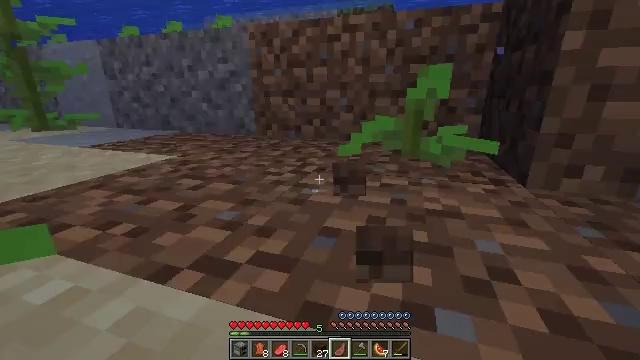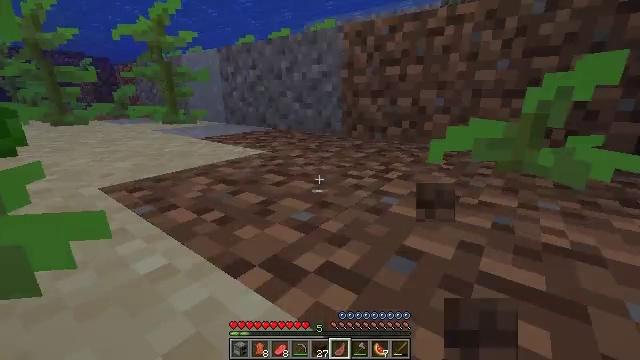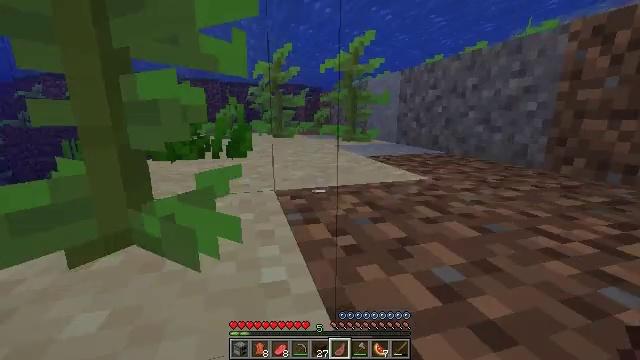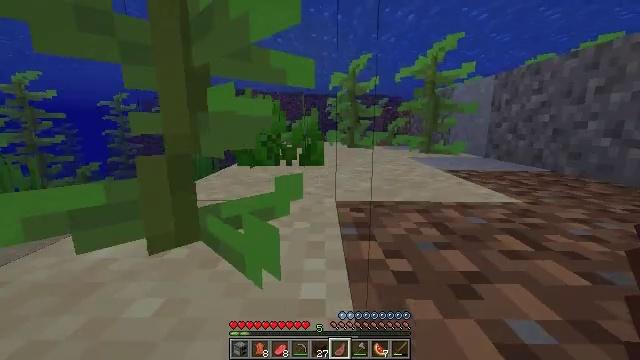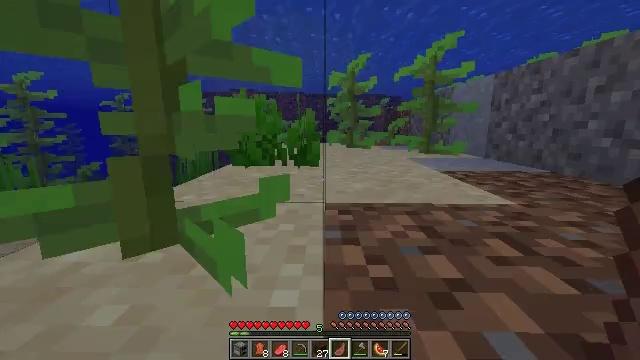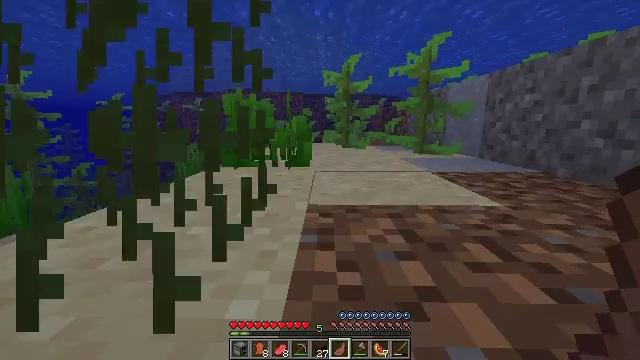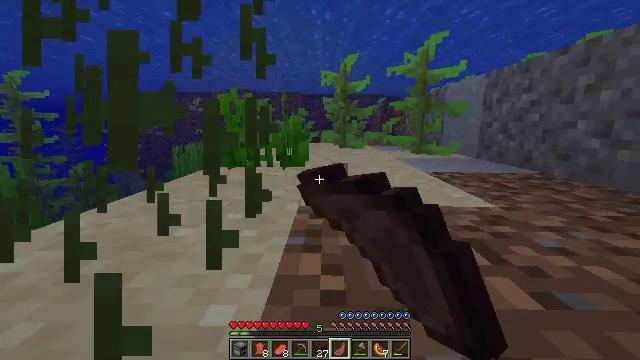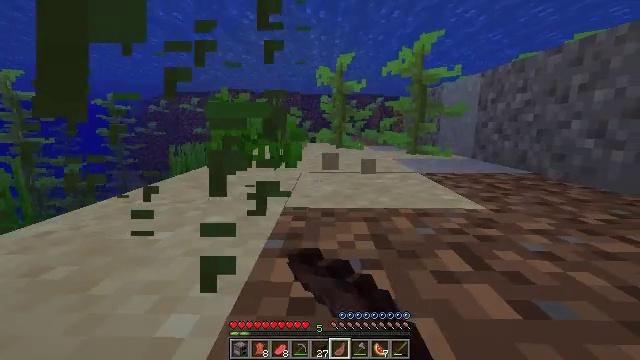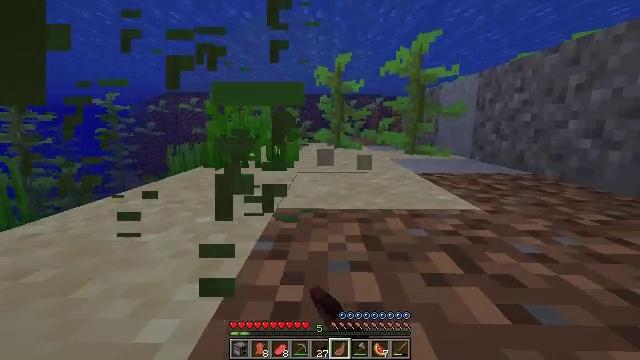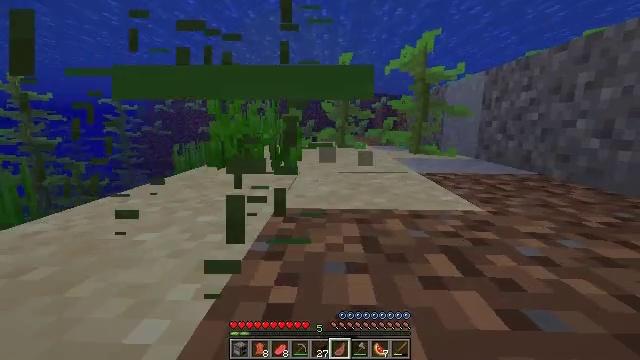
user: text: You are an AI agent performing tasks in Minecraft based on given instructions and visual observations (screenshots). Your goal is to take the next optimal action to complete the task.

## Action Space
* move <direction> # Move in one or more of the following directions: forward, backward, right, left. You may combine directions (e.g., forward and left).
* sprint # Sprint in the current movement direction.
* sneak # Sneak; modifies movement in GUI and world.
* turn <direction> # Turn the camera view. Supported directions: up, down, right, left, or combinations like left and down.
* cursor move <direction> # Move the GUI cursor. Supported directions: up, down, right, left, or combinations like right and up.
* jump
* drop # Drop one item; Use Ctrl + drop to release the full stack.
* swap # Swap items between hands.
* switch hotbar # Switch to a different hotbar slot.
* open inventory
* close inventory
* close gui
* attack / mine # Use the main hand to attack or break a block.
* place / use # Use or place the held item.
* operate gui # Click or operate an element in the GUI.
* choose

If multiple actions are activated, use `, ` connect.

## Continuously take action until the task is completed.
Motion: motion action
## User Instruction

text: Gather kelp plant by attacking it underwater.
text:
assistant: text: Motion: turn left
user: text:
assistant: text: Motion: turn left and up
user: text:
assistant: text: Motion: turn left and up
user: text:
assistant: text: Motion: no_op
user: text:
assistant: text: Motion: attack / mine
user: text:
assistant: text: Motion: attack / mine
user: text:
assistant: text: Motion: attack / mine
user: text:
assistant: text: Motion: no_op
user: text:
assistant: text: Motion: turn left
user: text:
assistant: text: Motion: no_op